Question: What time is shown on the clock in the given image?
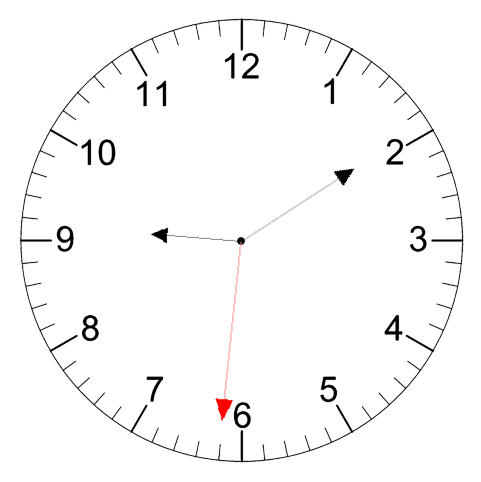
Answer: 09:09:31